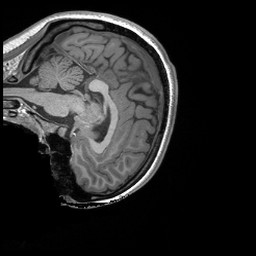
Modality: T1w
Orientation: sagittal
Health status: ill
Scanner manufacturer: siemens
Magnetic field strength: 3 T
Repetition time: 2.3 s
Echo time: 0.00243 s